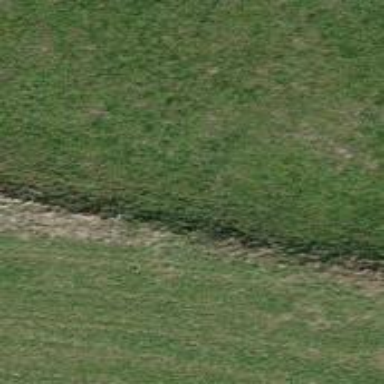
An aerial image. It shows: Hedge barrier.